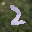
Label: 2